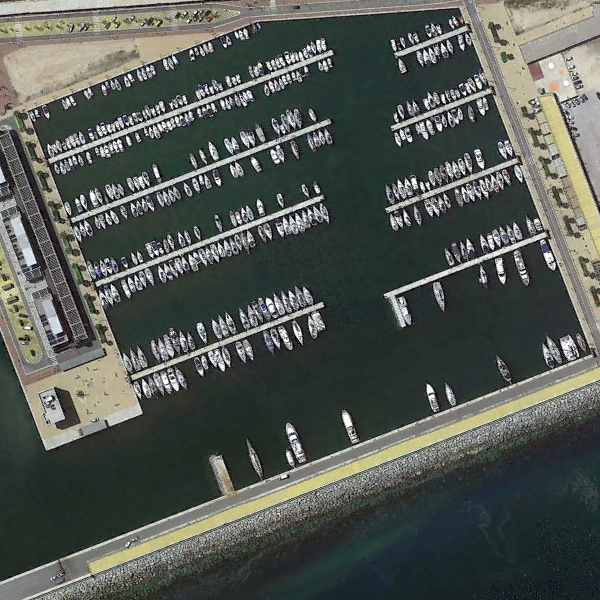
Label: Port